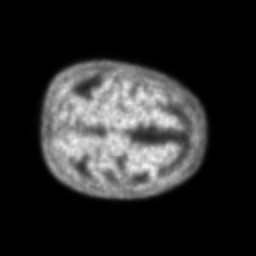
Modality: PET
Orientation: axial
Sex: female
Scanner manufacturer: ge